Question: I see that this question has been asked many times but I think my case is slightly different.
The navigation for the site I am working on is constructed with an unordered list like so:
'''
<div class="nav_root nav_area_top">
<ul class="nav_root_wrap">
<li class="nav_parent first">
<a href="california.providence.org/torrance/pages/Locations.aspx">
Locations
</a>
</li>
<li class="nav_parent first">
<a href="california.providence.org/torrance/pages/Locations.aspx">
Health Services
</a>
</li>
</ul>
</div>
...
.nav_area_top ul.nav_root_wrap > li
{
background-image: url(../images/vert_bg_blue.jpg);
background-color: #0C83BB;
padding: 4px 15px 4px 15px;
float: left;
font-size: 13px;
margin-left: 3px;
-moz-border-radius: 5px 5px 0 0;
-webkit-border-radius: 5px 5px 0 0;
border-radius: 5px 5px 0 0;
min-height: 36px;
text-align: center;
border: 0px;
}
.nav_area_top ul.nav_root_wrap > li > a
{
color:#fff;
padding: 0px;
line-height: 18px;
}
'''
Which renders to:

As you can see some of the nav items are one line and some are two.
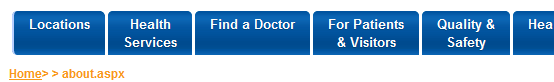
Answer: add this style (override if necessary)
'''
.nav_area_top ul.nav_root_wrap > li {
line-height: 36px;
}
.nav_area_top ul.nav_root_wrap > li > a {
line-height: normal; /* or just choose another value: e.g. 1.5; */
vertical-align: middle;
display: inline-block;
*zoom: 1;
*display: inline;
}
'''
last two properties are inline hacks necessary for 'IE<8' to properly render 'inline-blocks' element